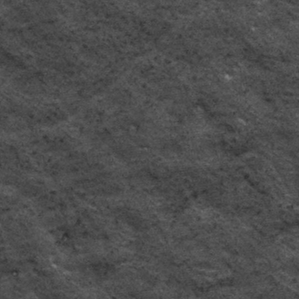
Label: frost